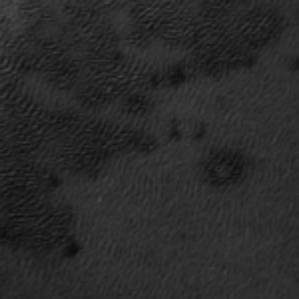
Label: frost